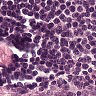
Metastatic tissue present: no